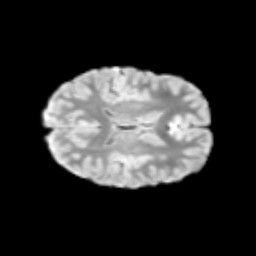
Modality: T2w
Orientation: axial
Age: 10
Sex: male
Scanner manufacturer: siemens
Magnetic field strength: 3 T
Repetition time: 3.8 s
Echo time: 0.07 s